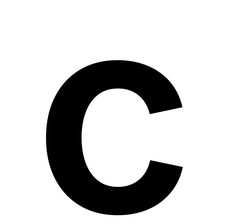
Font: Inter_SemiBold